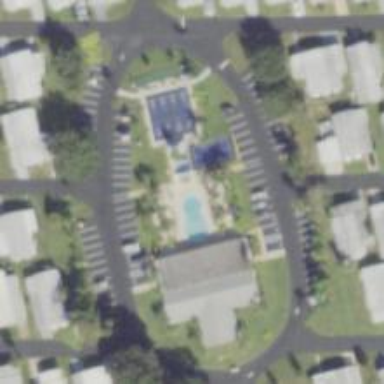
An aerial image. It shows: Swimming pool located in leisure land.